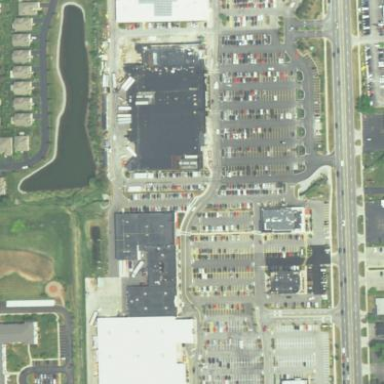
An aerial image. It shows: Retail area.